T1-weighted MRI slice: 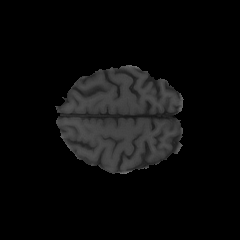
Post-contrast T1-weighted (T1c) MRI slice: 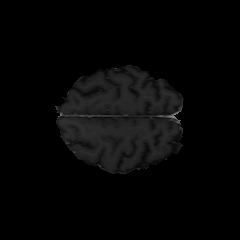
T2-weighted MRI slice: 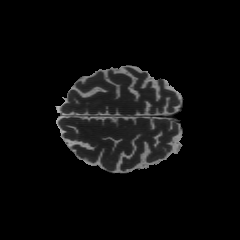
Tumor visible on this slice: no